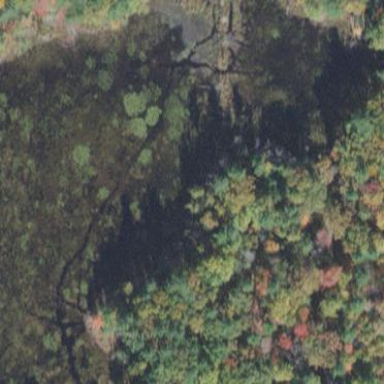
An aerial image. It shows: Wetland area.